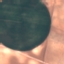
Label: AnnualCrop